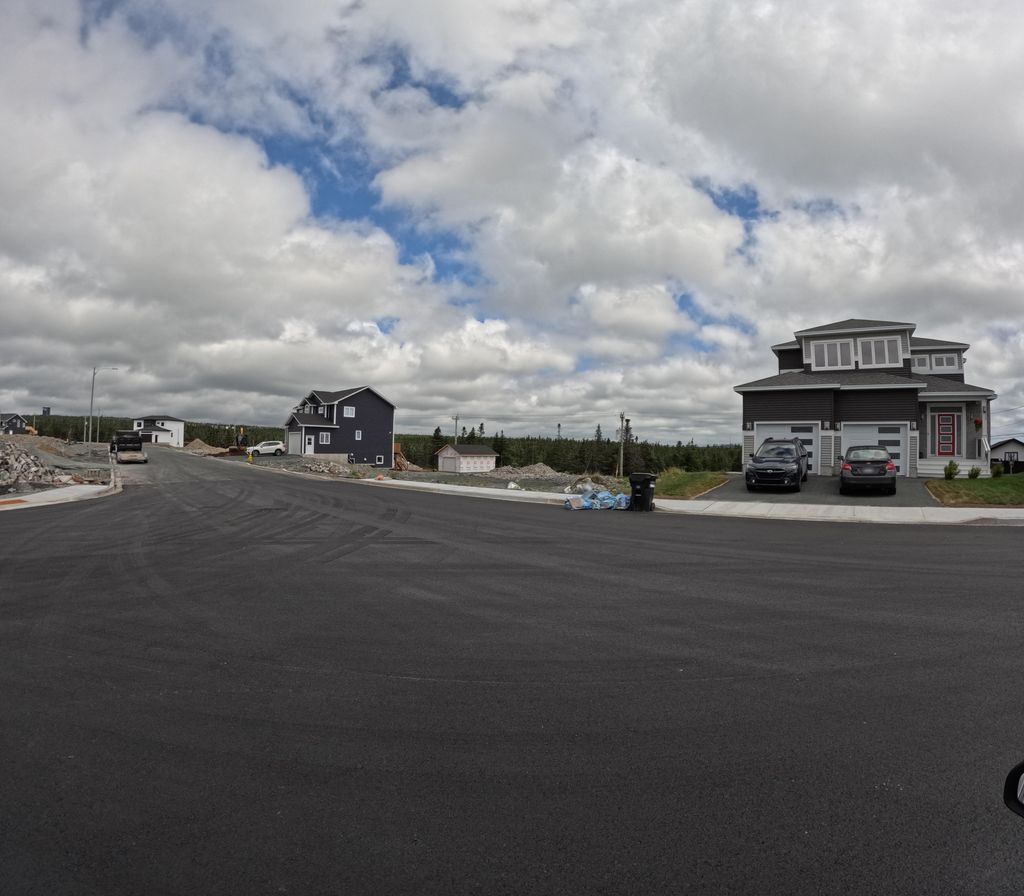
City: st_johns